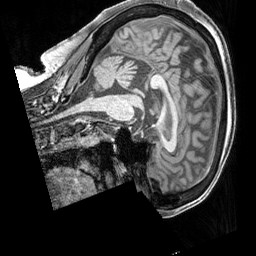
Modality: T1w
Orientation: sagittal
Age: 68
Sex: female
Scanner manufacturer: siemens
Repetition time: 2.3 s
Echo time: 0.00226 s